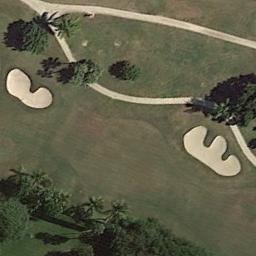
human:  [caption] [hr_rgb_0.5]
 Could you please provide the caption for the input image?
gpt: There are a few bunkers and a few paths on the large green lawn on the golf course and many trees .

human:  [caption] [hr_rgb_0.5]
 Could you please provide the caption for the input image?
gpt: About twenty sand bunkers are built around the lake .

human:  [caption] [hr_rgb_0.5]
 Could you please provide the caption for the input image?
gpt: The golf course has a fairway and two sandpits and some barrier trees are on both sides of the fairway .

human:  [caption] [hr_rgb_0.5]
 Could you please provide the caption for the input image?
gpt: Many trees are near the golf course .

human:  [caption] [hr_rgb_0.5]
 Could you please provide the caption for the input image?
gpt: There are two bunkers beside a path on the golf course .